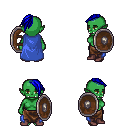
a pixel art fantasy rpg character, female body template, orc, green skin, blue cape, robe skirt, blue long mohawk hairstyle, maroon shoes, shield, four views (front, back, left, right), 2x2 character sprite sheet, small pixel art, hard edges, no anti-aliasing